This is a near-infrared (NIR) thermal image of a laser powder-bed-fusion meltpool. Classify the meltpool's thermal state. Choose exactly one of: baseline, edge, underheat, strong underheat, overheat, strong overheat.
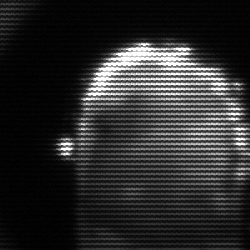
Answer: baseline